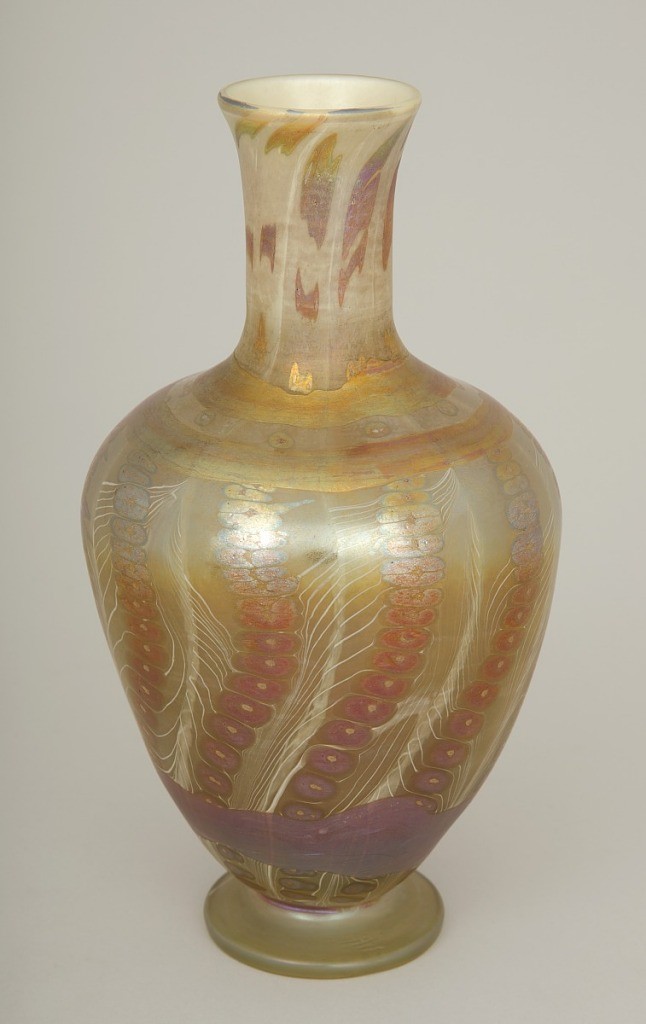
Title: Vase
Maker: Louis Comfort Tiffany, American, 1848–1933
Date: late 19th century
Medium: "Favrile" glass
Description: Round spreading foot supports ovoid body surmounted by a narrow slightly flaring neck. Decorated with irridescent gold and citron colored segmented and filamented free, generally vertical bandings.